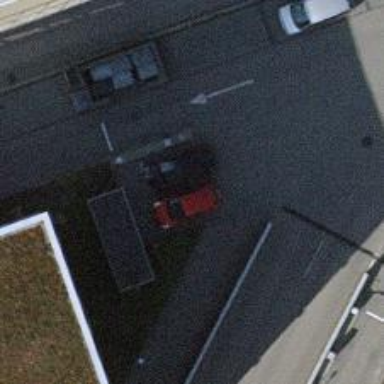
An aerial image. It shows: Car-sharing service available at this location.